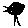
Label: tree